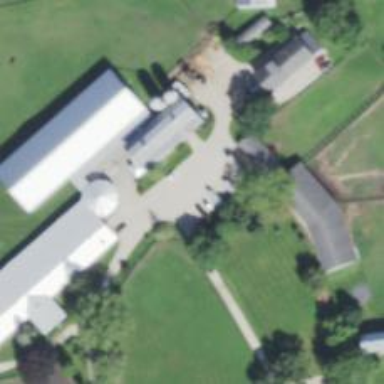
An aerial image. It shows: Farm.